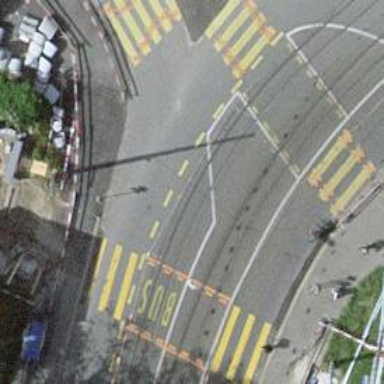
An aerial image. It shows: Road with traffic signals.